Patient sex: M
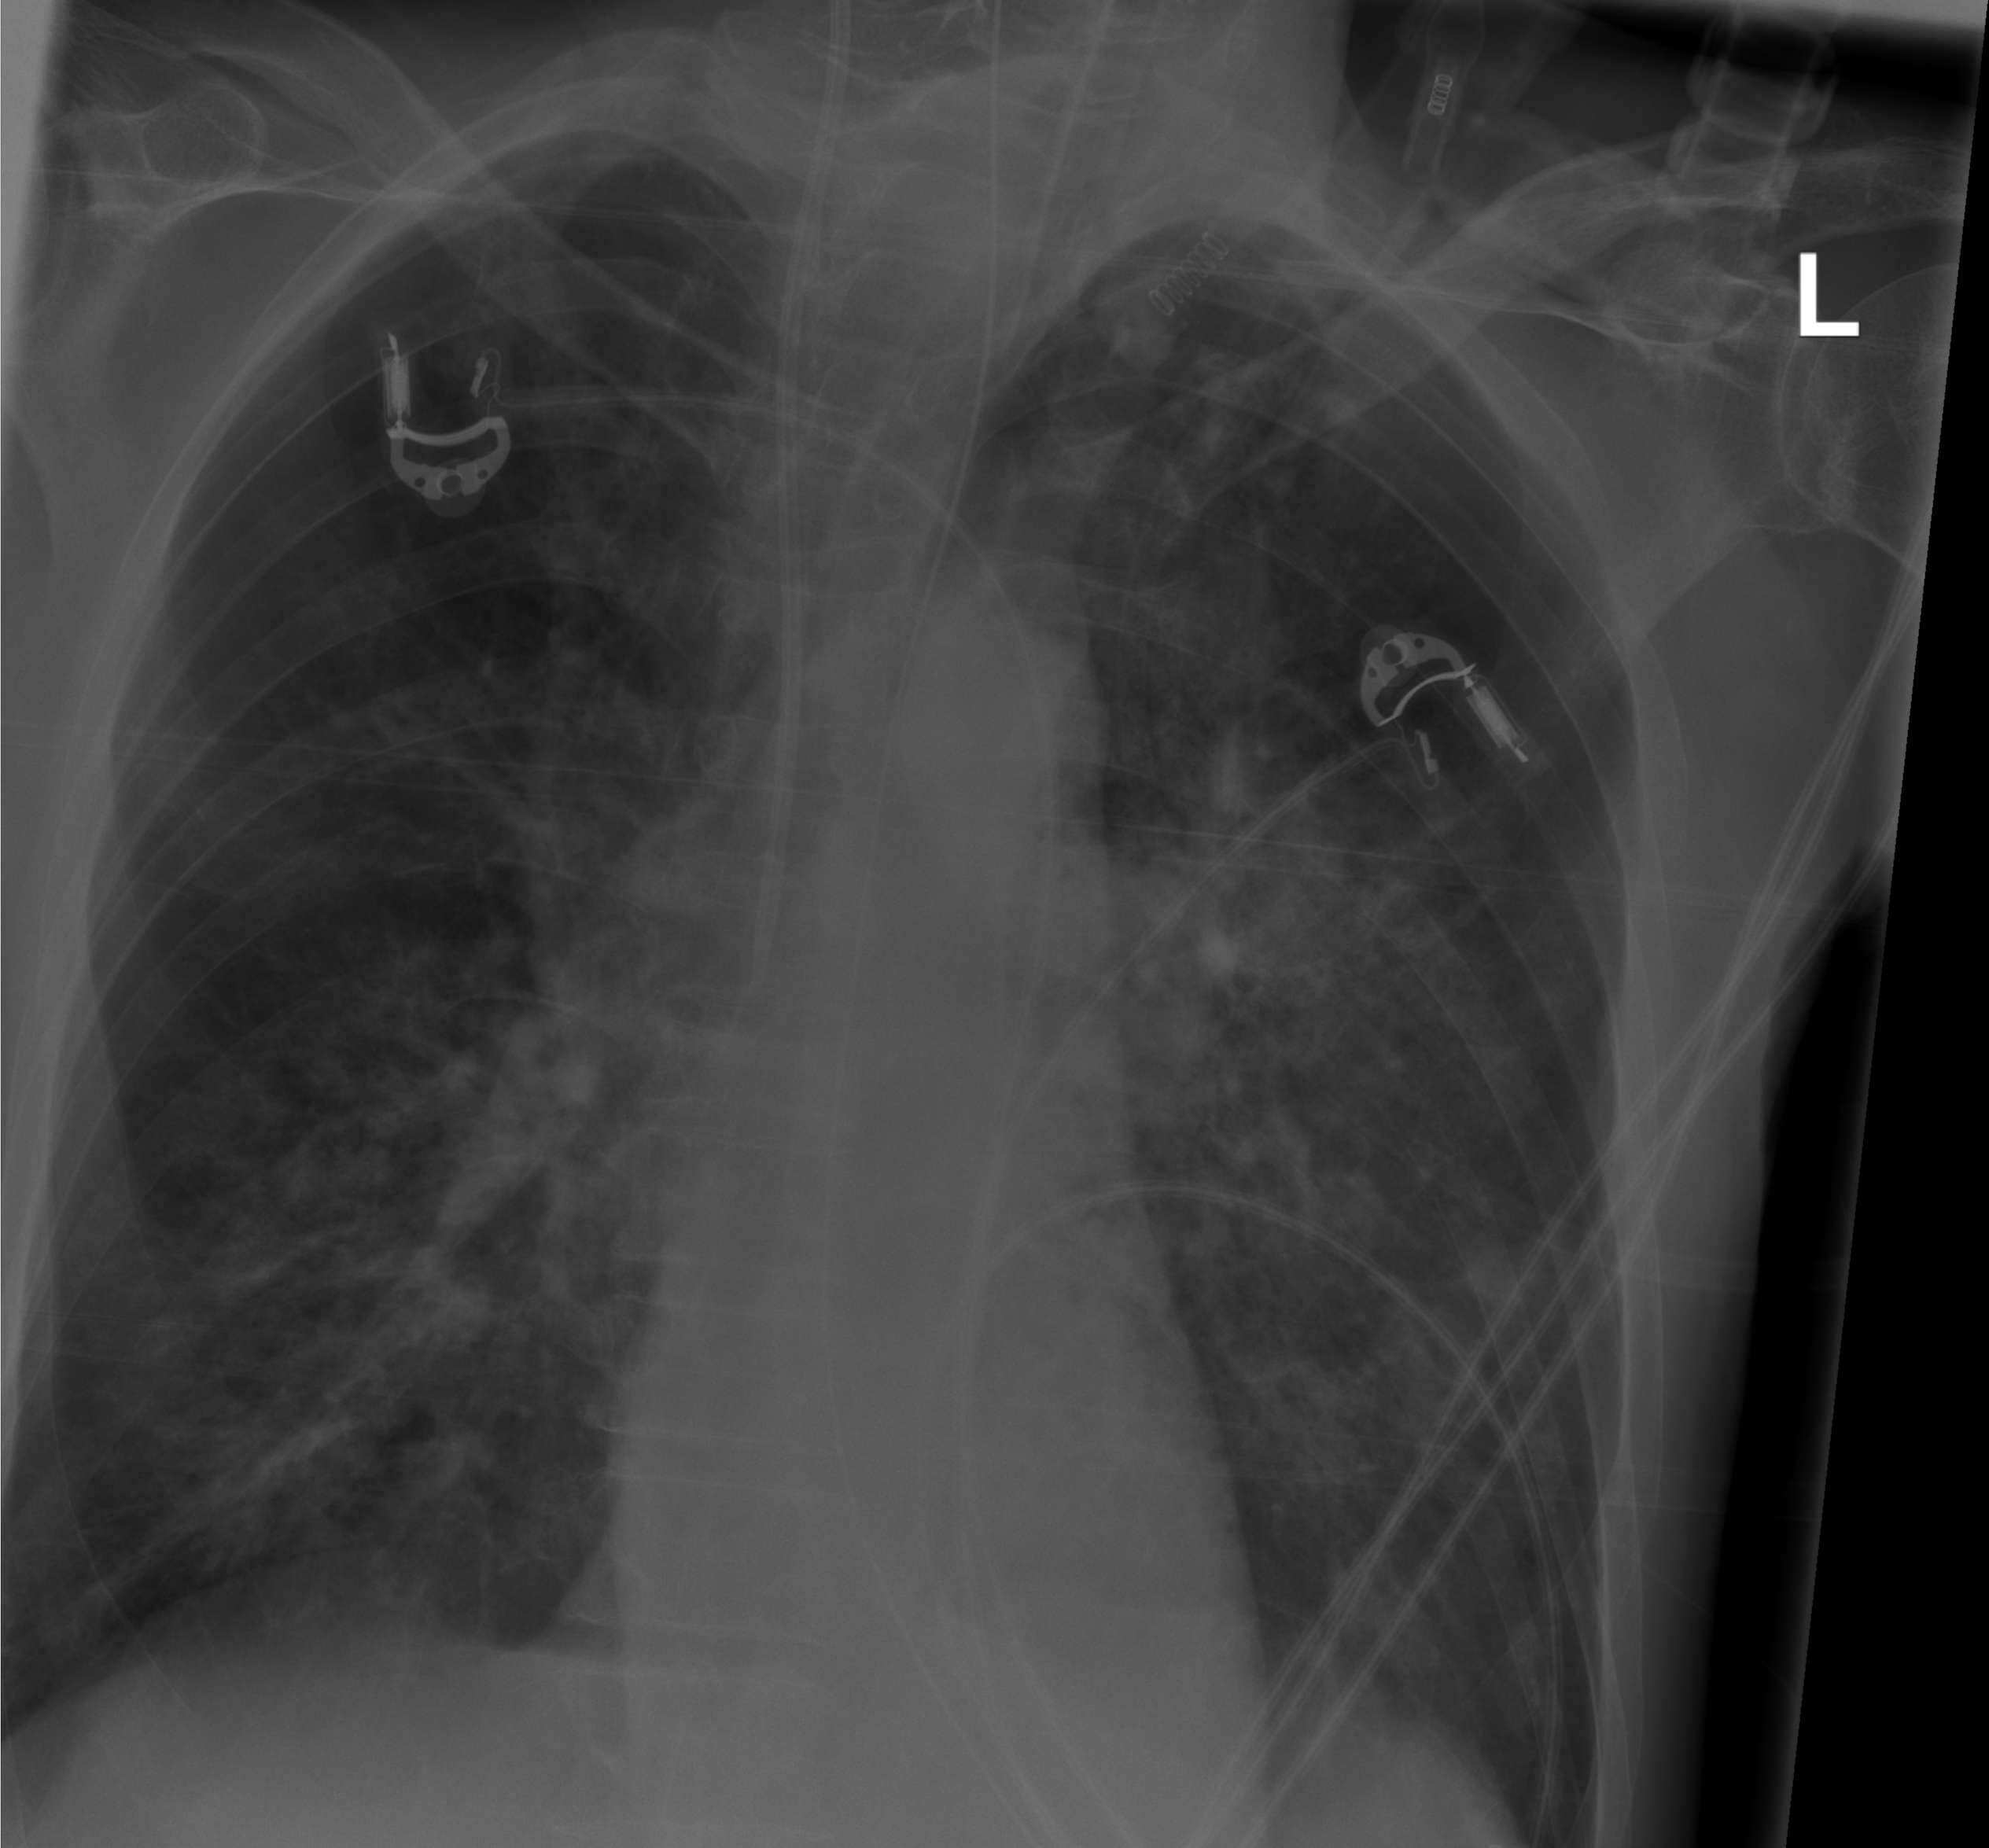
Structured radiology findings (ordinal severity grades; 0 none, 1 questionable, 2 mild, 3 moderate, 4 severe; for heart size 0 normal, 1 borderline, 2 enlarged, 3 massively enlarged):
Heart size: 0
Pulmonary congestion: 0
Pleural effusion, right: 0
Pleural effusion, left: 2
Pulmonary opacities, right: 2
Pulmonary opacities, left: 3
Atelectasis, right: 0
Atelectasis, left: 0